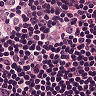
Metastatic tissue present: yes